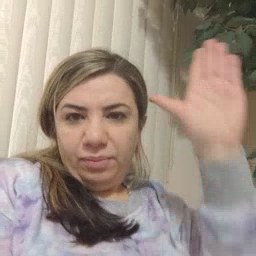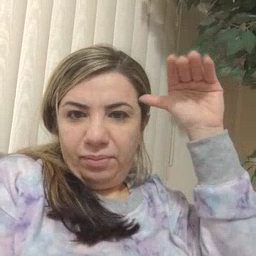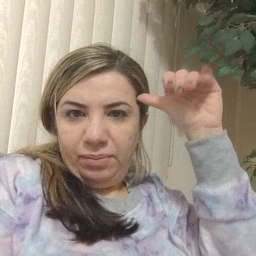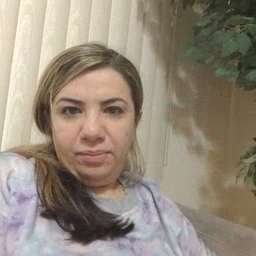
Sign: donkey